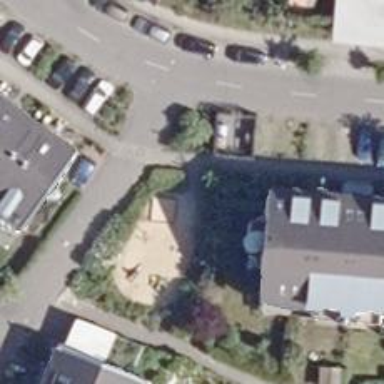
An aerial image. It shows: Playground area for leisure land.